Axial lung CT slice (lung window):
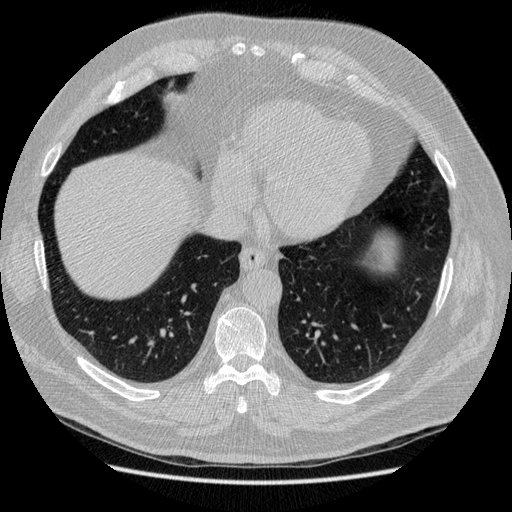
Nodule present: no